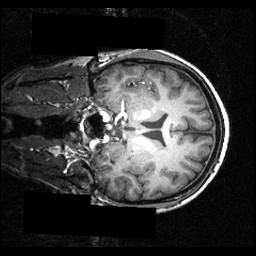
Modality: T1w
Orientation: coronal
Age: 24
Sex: male
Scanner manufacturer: siemens
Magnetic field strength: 3.951 T
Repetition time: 1.5 s
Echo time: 0.00335 s